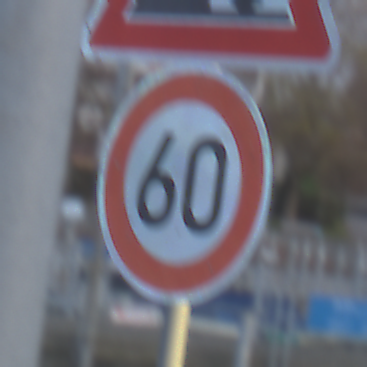
Verkehrszeichen: Geschwindigkeit60
Zusatzzeichen oben: SteinschlagLinks
Umgebung: Outdoor, Suburban
Tageszeit: SunriseSunset
Wetter: PartlyCloudy
Licht: Natural
Jahreszeit: NotSpecified
Kontrast: LowContrast